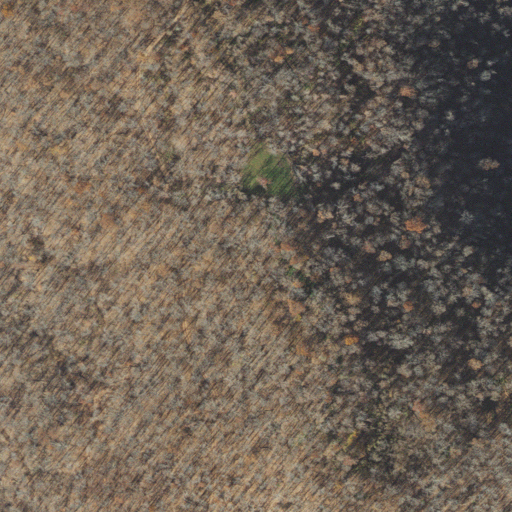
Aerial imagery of cape in Arkansas named Hanner Point containing only deciduous forest